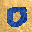
Label: 0